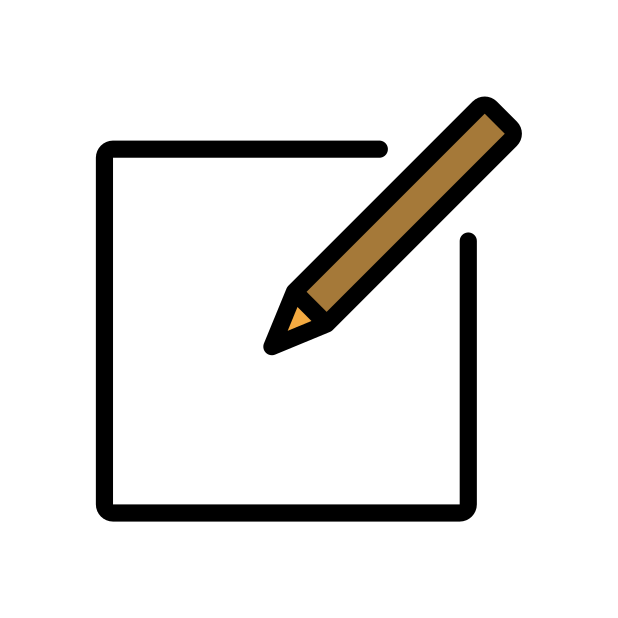
edit